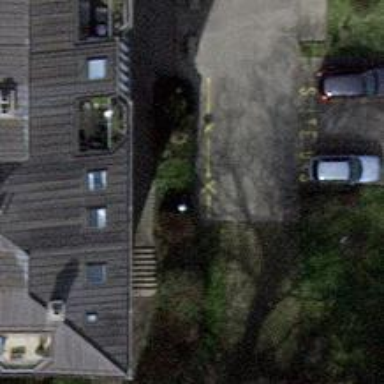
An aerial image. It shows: Road with steps.